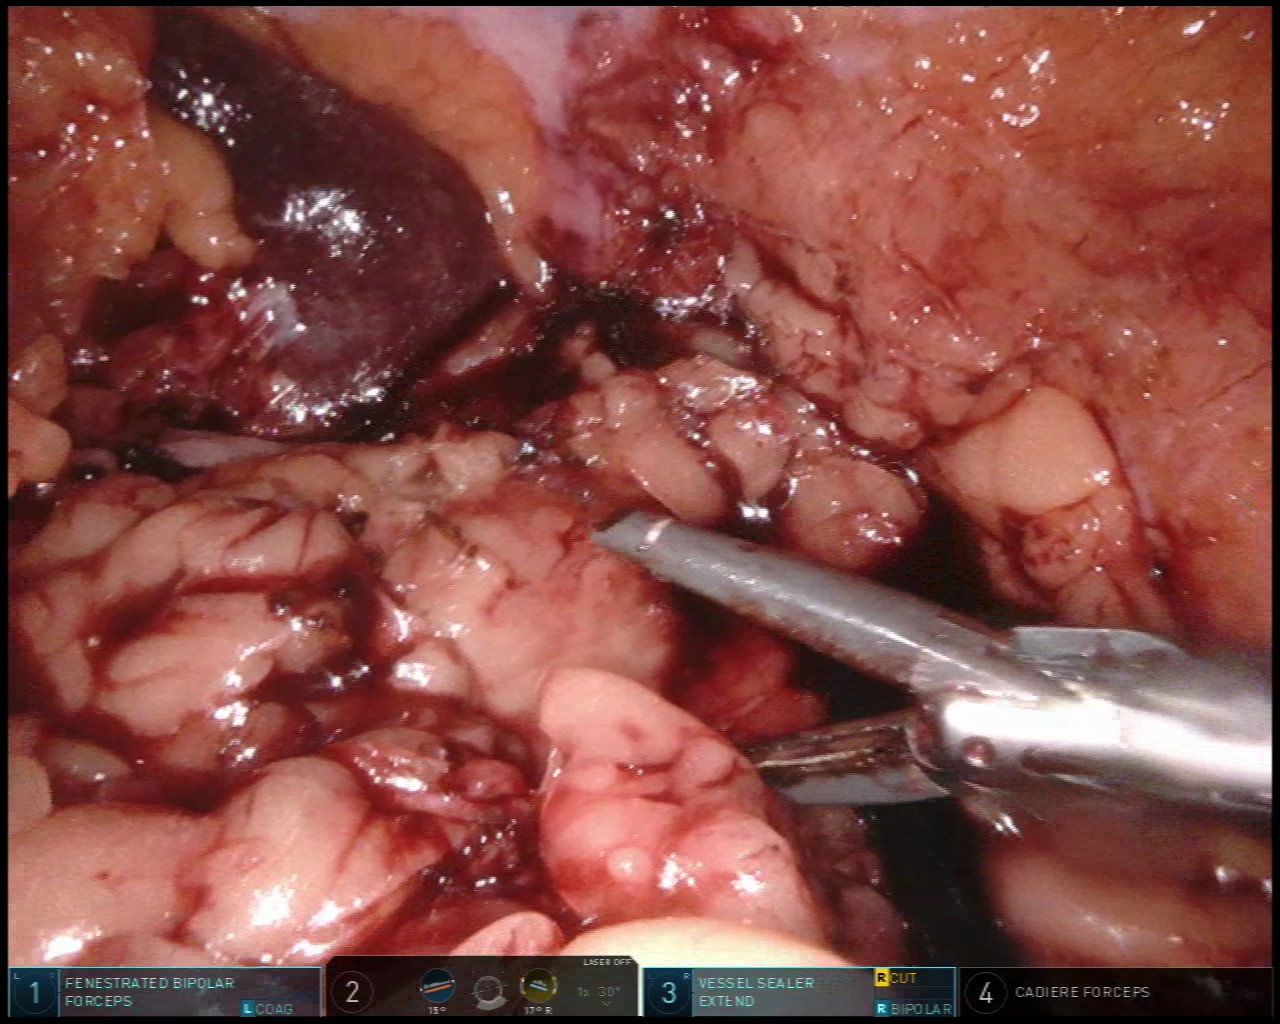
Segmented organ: spleen
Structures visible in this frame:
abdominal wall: yes
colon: no
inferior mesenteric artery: no
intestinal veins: no
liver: no
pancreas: no
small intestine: no
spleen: yes
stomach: no
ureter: no
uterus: no
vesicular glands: no